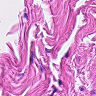
Metastatic tissue present: no